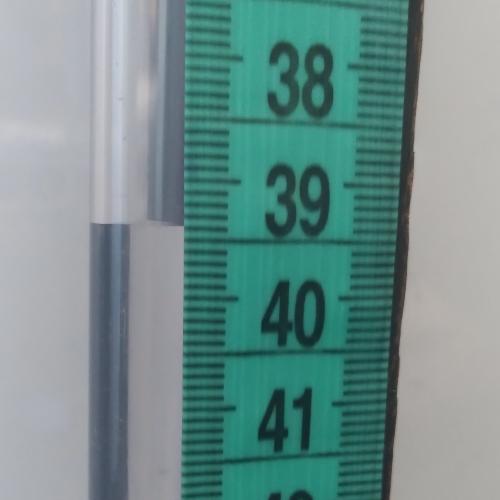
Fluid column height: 39.4 cm